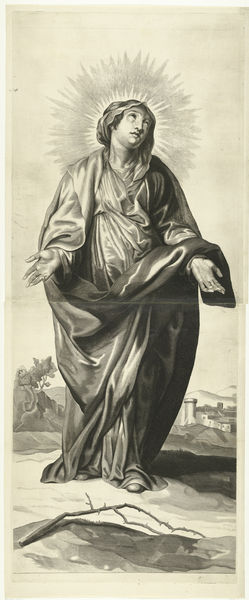
Titel: Maria
Künstler: Mattheus Borrekens
Standort: Amsterdam
Institution: Rijksmuseum
Schlagwörter: baum, felsen, umhang, weiß, frau, kleid, schwarz, blick, falten, hände, ast, kopftuch, burg, strahlen, zweig, druck, stich, wei0, heiligenschein, heilige, empfangen, strahlenkranz, entrückt